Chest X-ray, PA view. Patient: 78 years old, sex F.
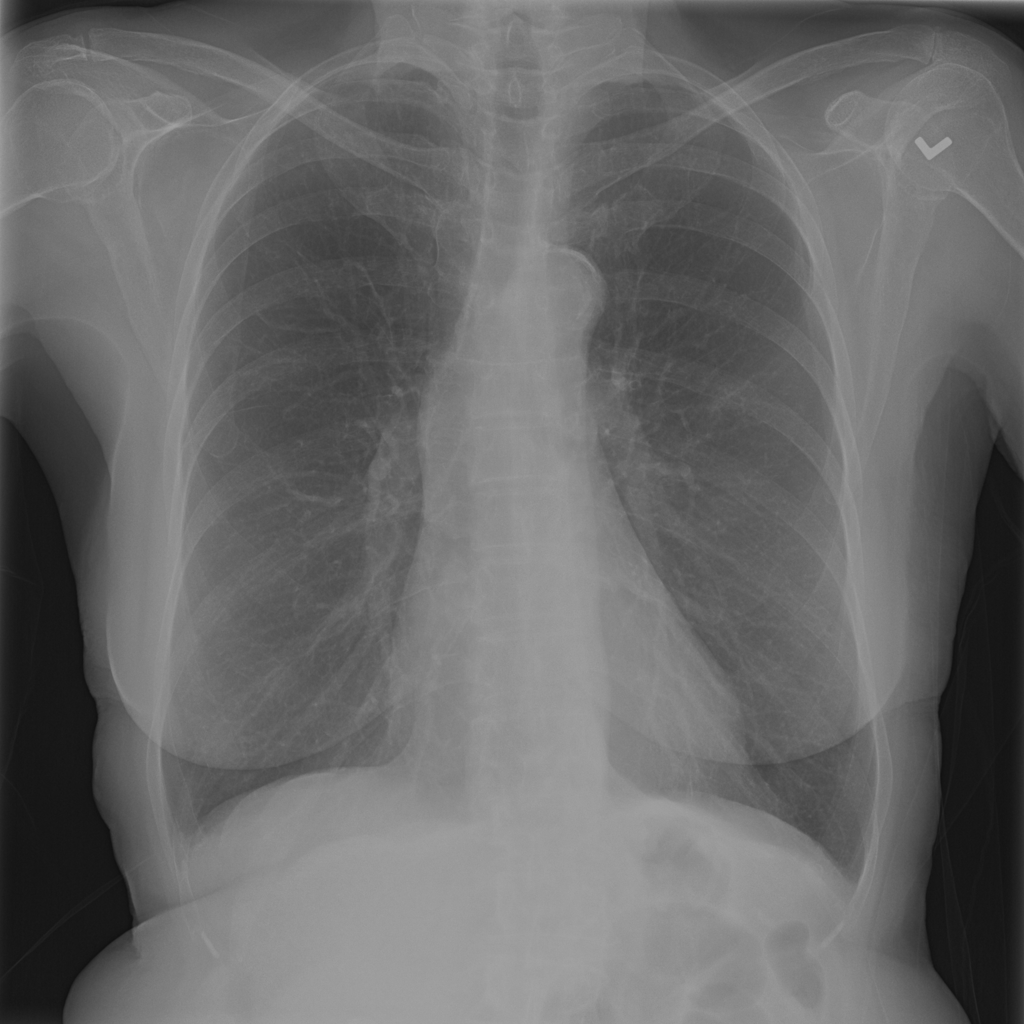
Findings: Emphysema